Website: ulta-beauty
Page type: payment
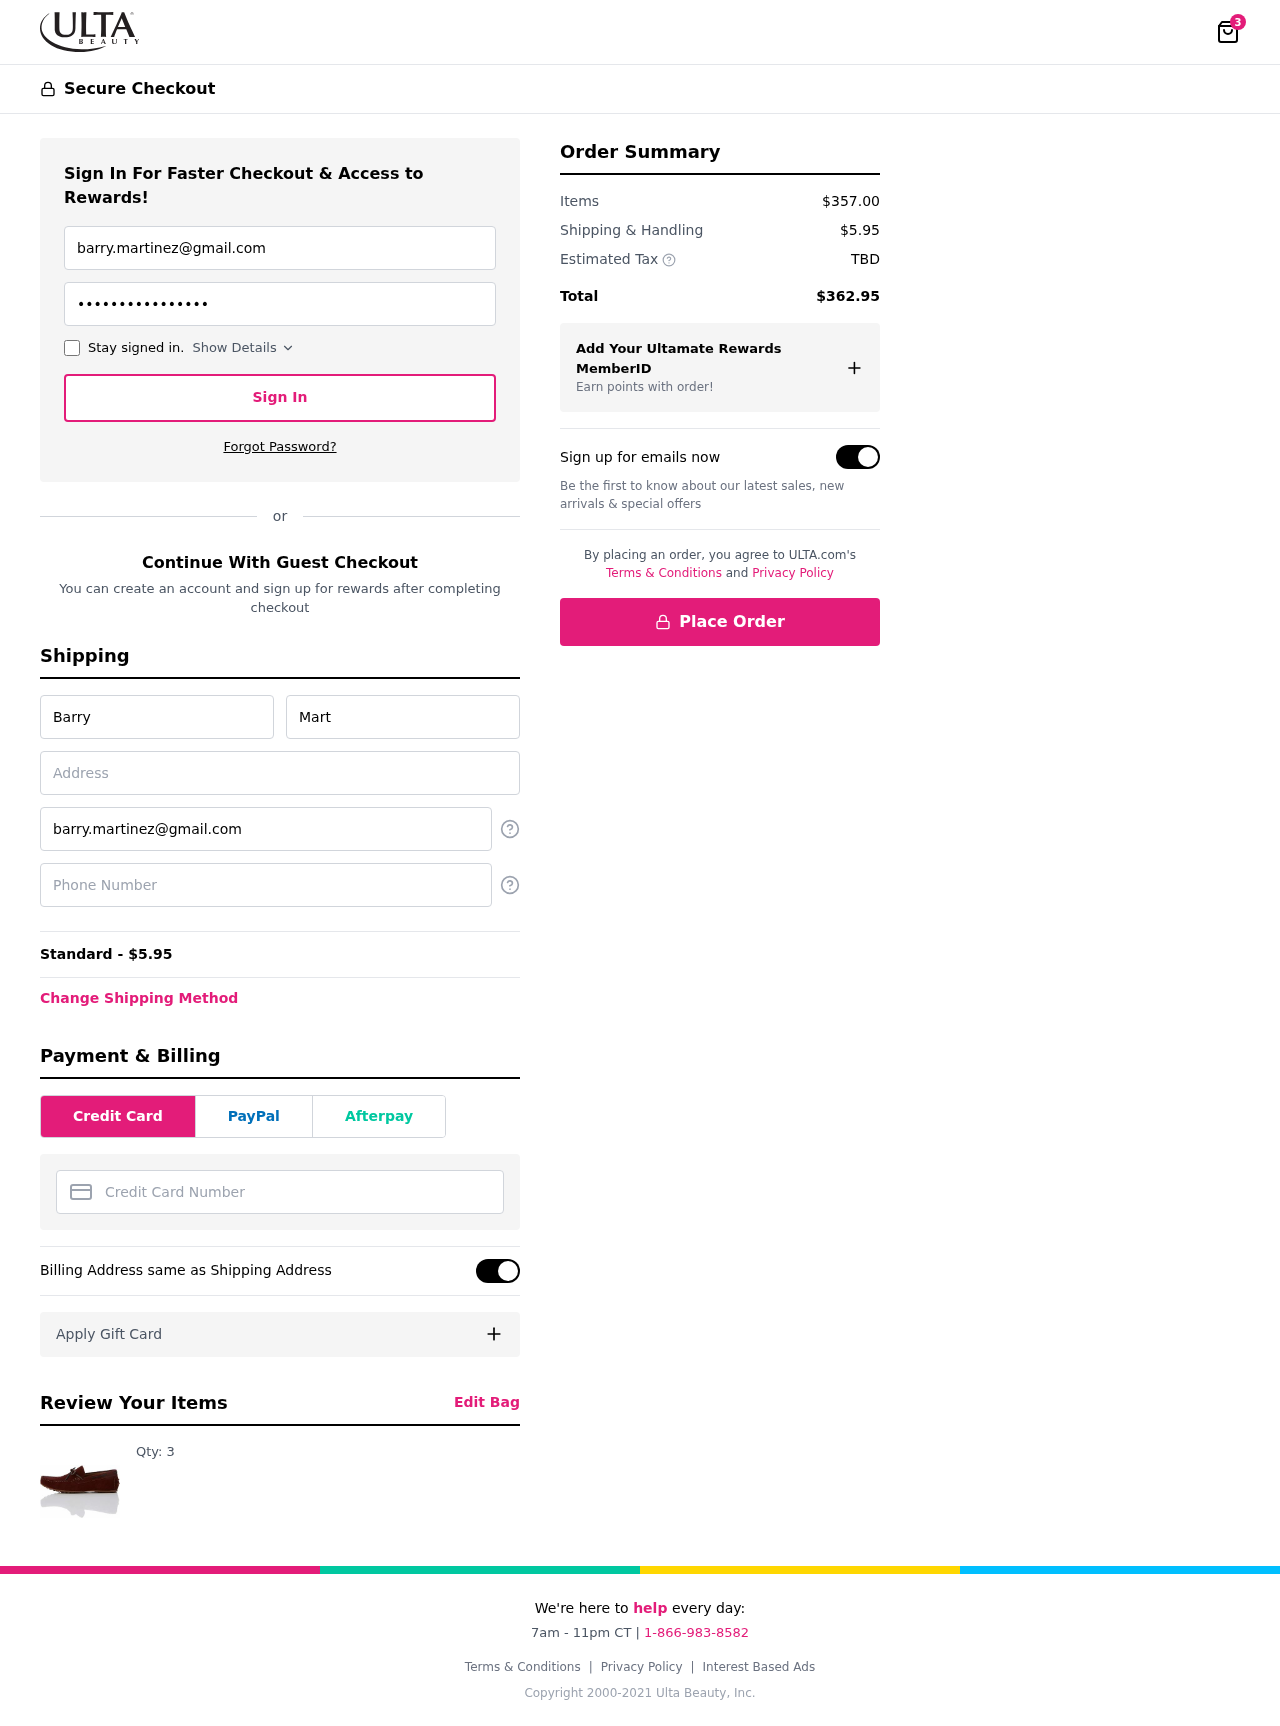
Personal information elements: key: PII_CARD_NUMBER
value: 6011 1398 4238 1725
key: PII_EMAIL
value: barry.martinez@gmail.com
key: PII_FIRSTNAME
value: Barry
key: PII_LASTNAME
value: Martinez
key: PII_PHONE
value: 9637253540
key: PII_STREET
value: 3033 Cole Plains
Product elements: key: PRODUCT1_QUANTITY
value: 3
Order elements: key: ORDER_NUM_ITEMS
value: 3
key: ORDER_SHIPPING_COST
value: $5.95
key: ORDER_SHIPPING_COST
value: Standard - $5.95
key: ORDER_SUBTOTAL
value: $357.00
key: ORDER_TAX
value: TBD
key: ORDER_TOTAL
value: $362.95